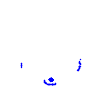
Particle: electron